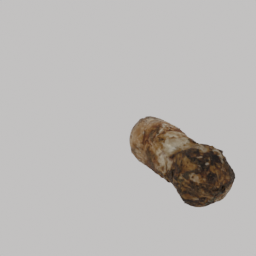
Label: nature